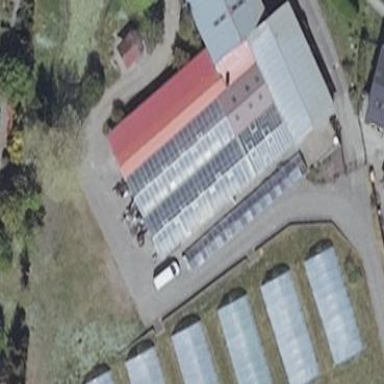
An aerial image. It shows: Area dedicated to greenhouse horticulture.